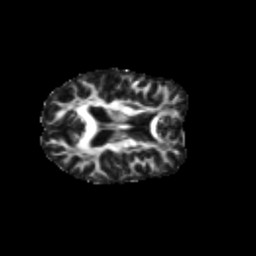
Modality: FA
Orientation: axial
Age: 46
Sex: female
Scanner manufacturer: siemens
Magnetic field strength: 3 T
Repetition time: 1.8 s
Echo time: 0.07 s